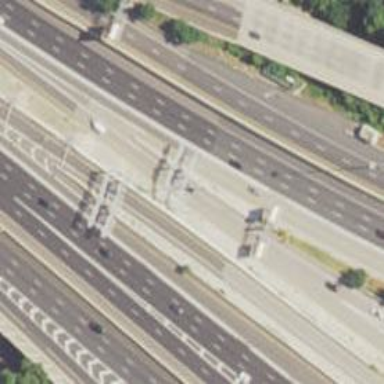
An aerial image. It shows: Toll gantry on the road.